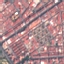
Land use / land cover class: Residential